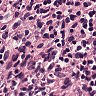
Metastatic tissue present: no